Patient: sex F, age 76
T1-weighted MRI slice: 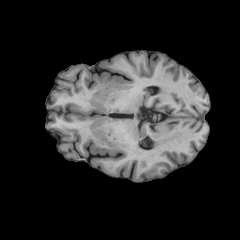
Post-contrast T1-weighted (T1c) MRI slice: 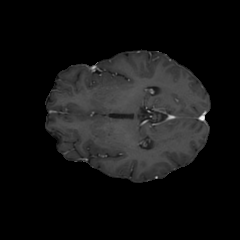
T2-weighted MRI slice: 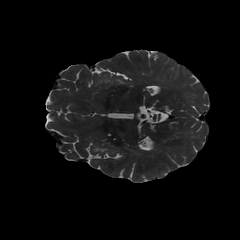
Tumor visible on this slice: no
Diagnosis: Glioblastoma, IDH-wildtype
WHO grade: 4